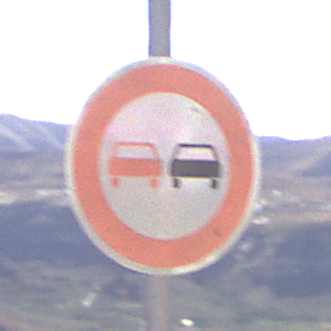
Verkehrszeichen: Ueberholverbot
Umgebung: Outdoor, Nature
Tageszeit: Midday
Wetter: Clear
Licht: Natural
Jahreszeit: NotSpecified
Kontrast: HighContrast